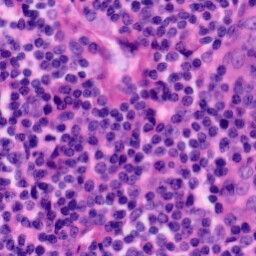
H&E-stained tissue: Tonsil